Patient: sex M, age 58
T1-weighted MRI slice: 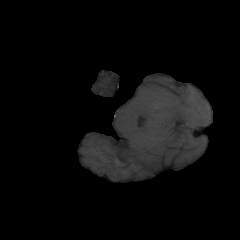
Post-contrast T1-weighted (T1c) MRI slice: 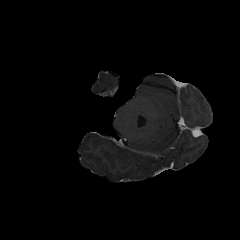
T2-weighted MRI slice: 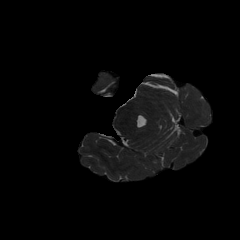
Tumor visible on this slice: no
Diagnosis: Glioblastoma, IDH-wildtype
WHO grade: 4